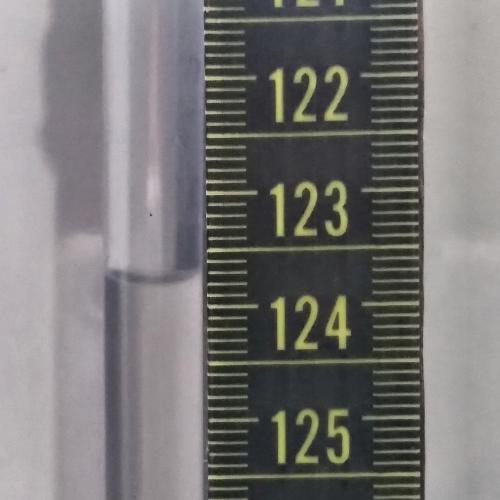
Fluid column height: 123.7 cm